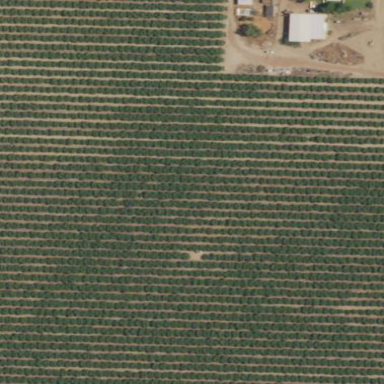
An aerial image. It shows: Vineyard.